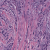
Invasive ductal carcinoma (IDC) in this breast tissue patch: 1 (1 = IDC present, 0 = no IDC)